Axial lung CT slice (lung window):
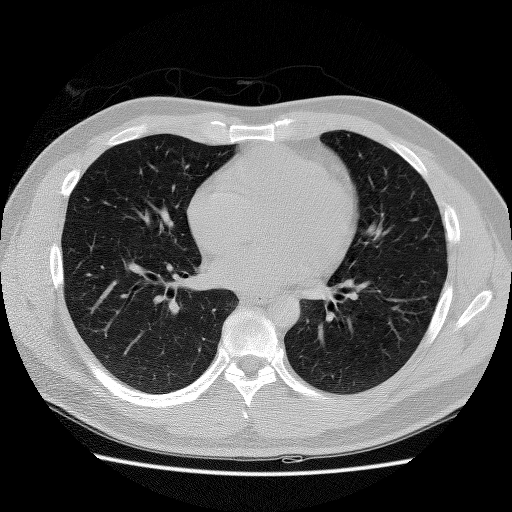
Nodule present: no